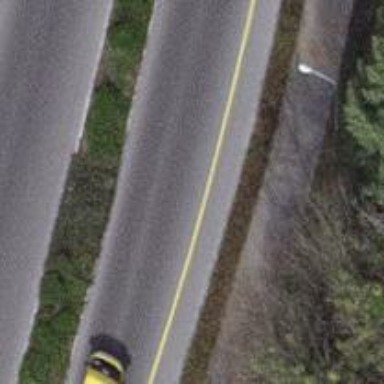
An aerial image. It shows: Primary highway with asphalt surface and designated lane for cyclists.